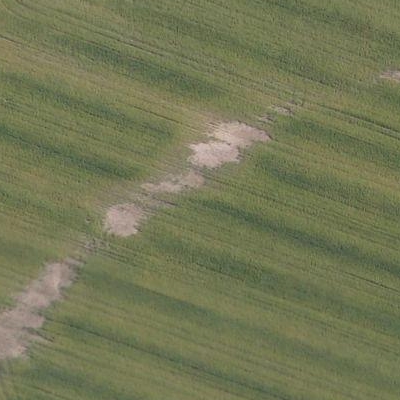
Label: aGrass